Current action and preconditions to check: trajectory_clear

Your task: For each precondition in the list above, predict whether it will hold at this action.

Consider the current scene as observed from the mobile robot's camera, and analyze the predicted future states of all dynamic agents (e.g., people, animals, vehicles, or any moving entities) within the NEXT SECOND.

IMPORTANT: Only answer "very likely" if you are absolutely certain—based on strong, clear evidence—that a dynamic agent will violate the precondition in the predicted future state. Do NOT answer "very likely" for unlikely, ambiguous, or low-probability risks.

Ask yourself for each precondition: Is there a high probability, with clear and convincing evidence, that the predicted future states of any dynamic agent will interfere with the predicted future state of the currently executing action within the NEXT SECOND, causing that precondition to fail?

Assess the risk level based on these predictions. Use "likely" or "very likely" if motions create a clear risk of interference.

Use "neutral" or "improbable" if agents are nearby but their predicted paths are clearly diverging or non-conflicting.

Failure Risk Categories: "very improbable", "improbable", "neutral", "likely", "very likely"

Answer Format: Output ONLY the probability_of_failure value from these categories: "very improbable", "improbable", "neutral", "likely", "very likely"

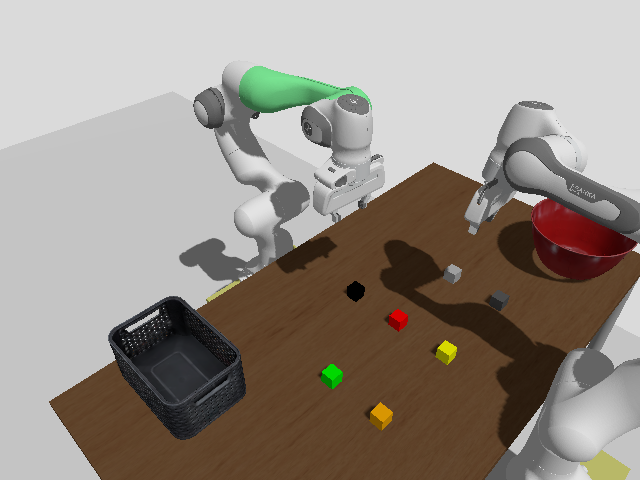

Answer: improbable